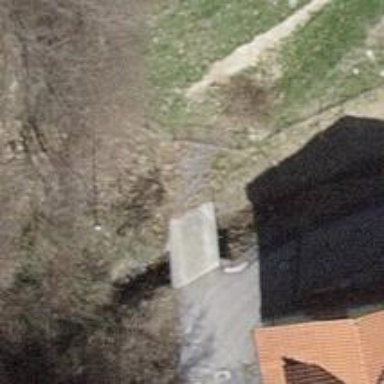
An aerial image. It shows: Path on the ground.